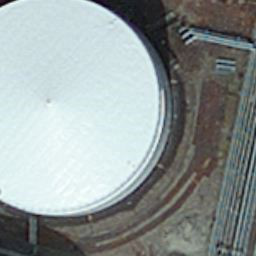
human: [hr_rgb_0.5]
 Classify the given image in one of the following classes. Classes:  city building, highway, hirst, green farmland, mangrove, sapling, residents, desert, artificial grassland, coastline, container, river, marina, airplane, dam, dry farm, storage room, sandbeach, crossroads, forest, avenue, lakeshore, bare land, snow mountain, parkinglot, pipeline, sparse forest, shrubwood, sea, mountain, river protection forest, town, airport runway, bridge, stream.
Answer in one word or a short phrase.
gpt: storage room